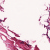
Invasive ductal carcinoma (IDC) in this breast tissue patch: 0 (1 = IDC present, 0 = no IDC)